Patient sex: M
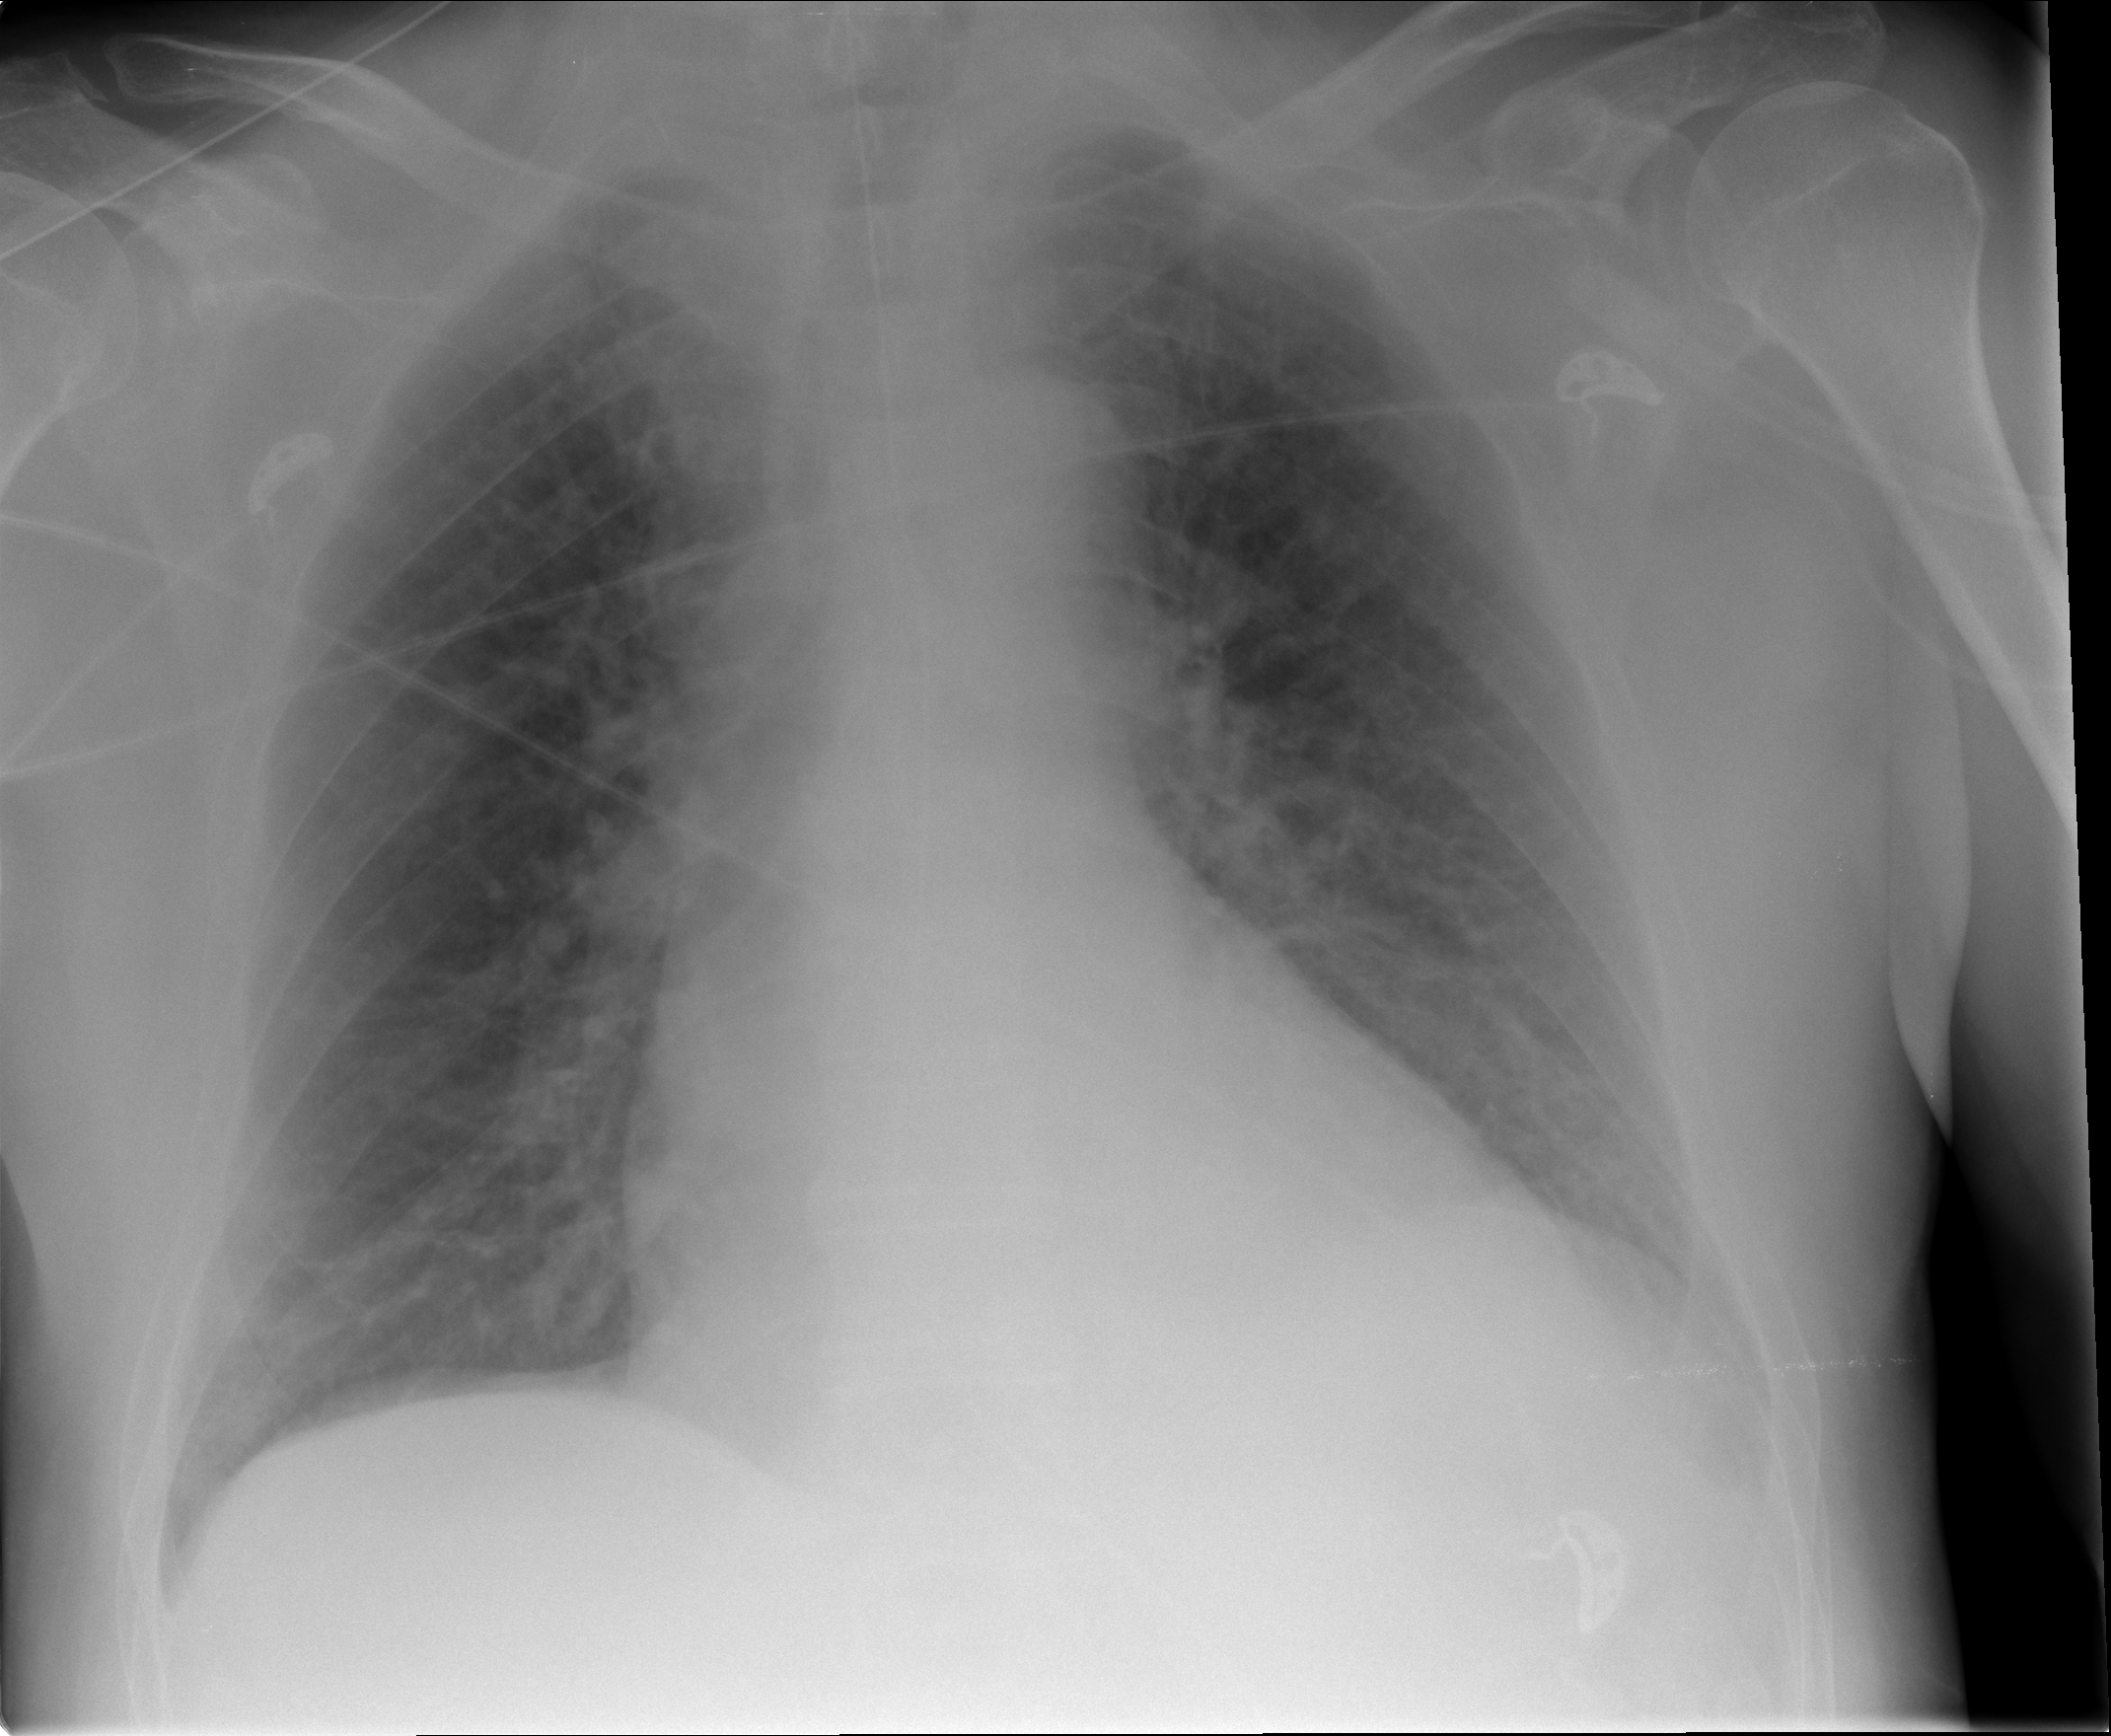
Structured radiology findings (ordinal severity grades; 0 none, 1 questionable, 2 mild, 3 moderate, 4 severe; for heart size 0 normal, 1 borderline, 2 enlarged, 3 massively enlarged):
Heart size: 2
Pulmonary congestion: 0
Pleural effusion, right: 0
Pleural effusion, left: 0
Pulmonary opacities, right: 0
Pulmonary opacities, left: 0
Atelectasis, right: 1
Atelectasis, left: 1